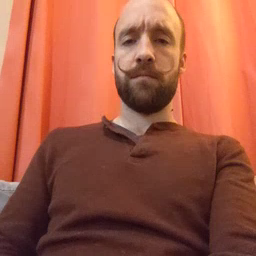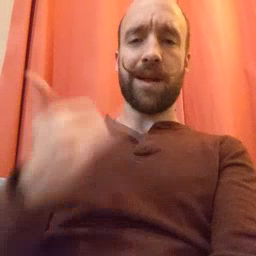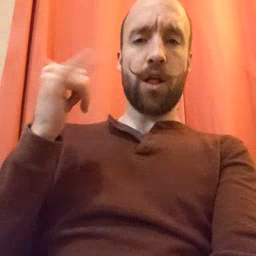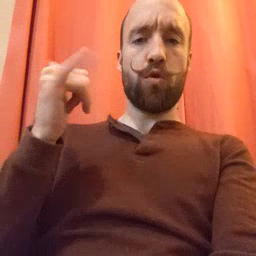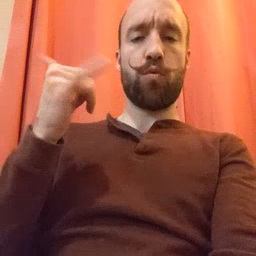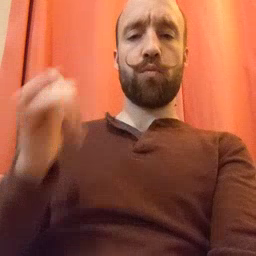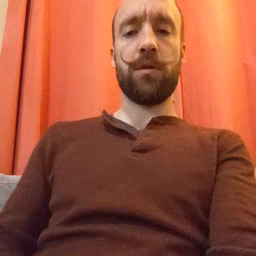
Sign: yellow